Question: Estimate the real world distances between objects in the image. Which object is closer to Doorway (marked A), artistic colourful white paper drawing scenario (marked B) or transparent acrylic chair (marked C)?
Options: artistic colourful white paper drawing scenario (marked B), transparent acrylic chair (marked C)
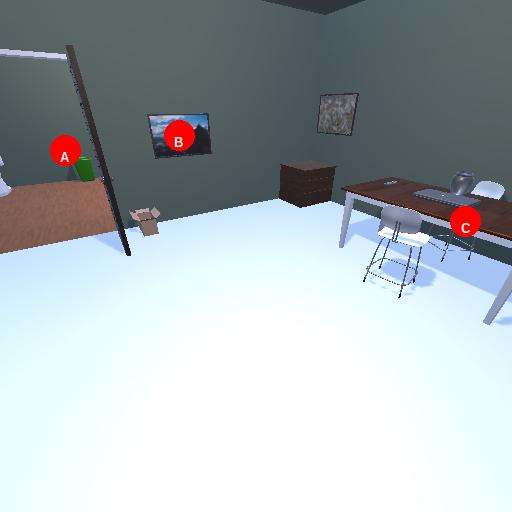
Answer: artistic colourful white paper drawing scenario (marked B)